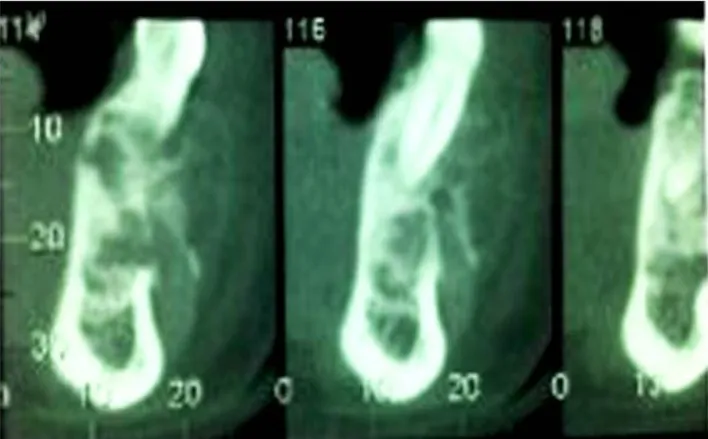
Cone beam computed tomography with image of the lesion and hypodense image in the chin region.
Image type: radiology (ct)